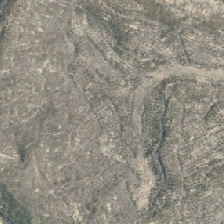
Land cover: harvested_forest